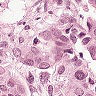
Metastatic tissue present: yes